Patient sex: M
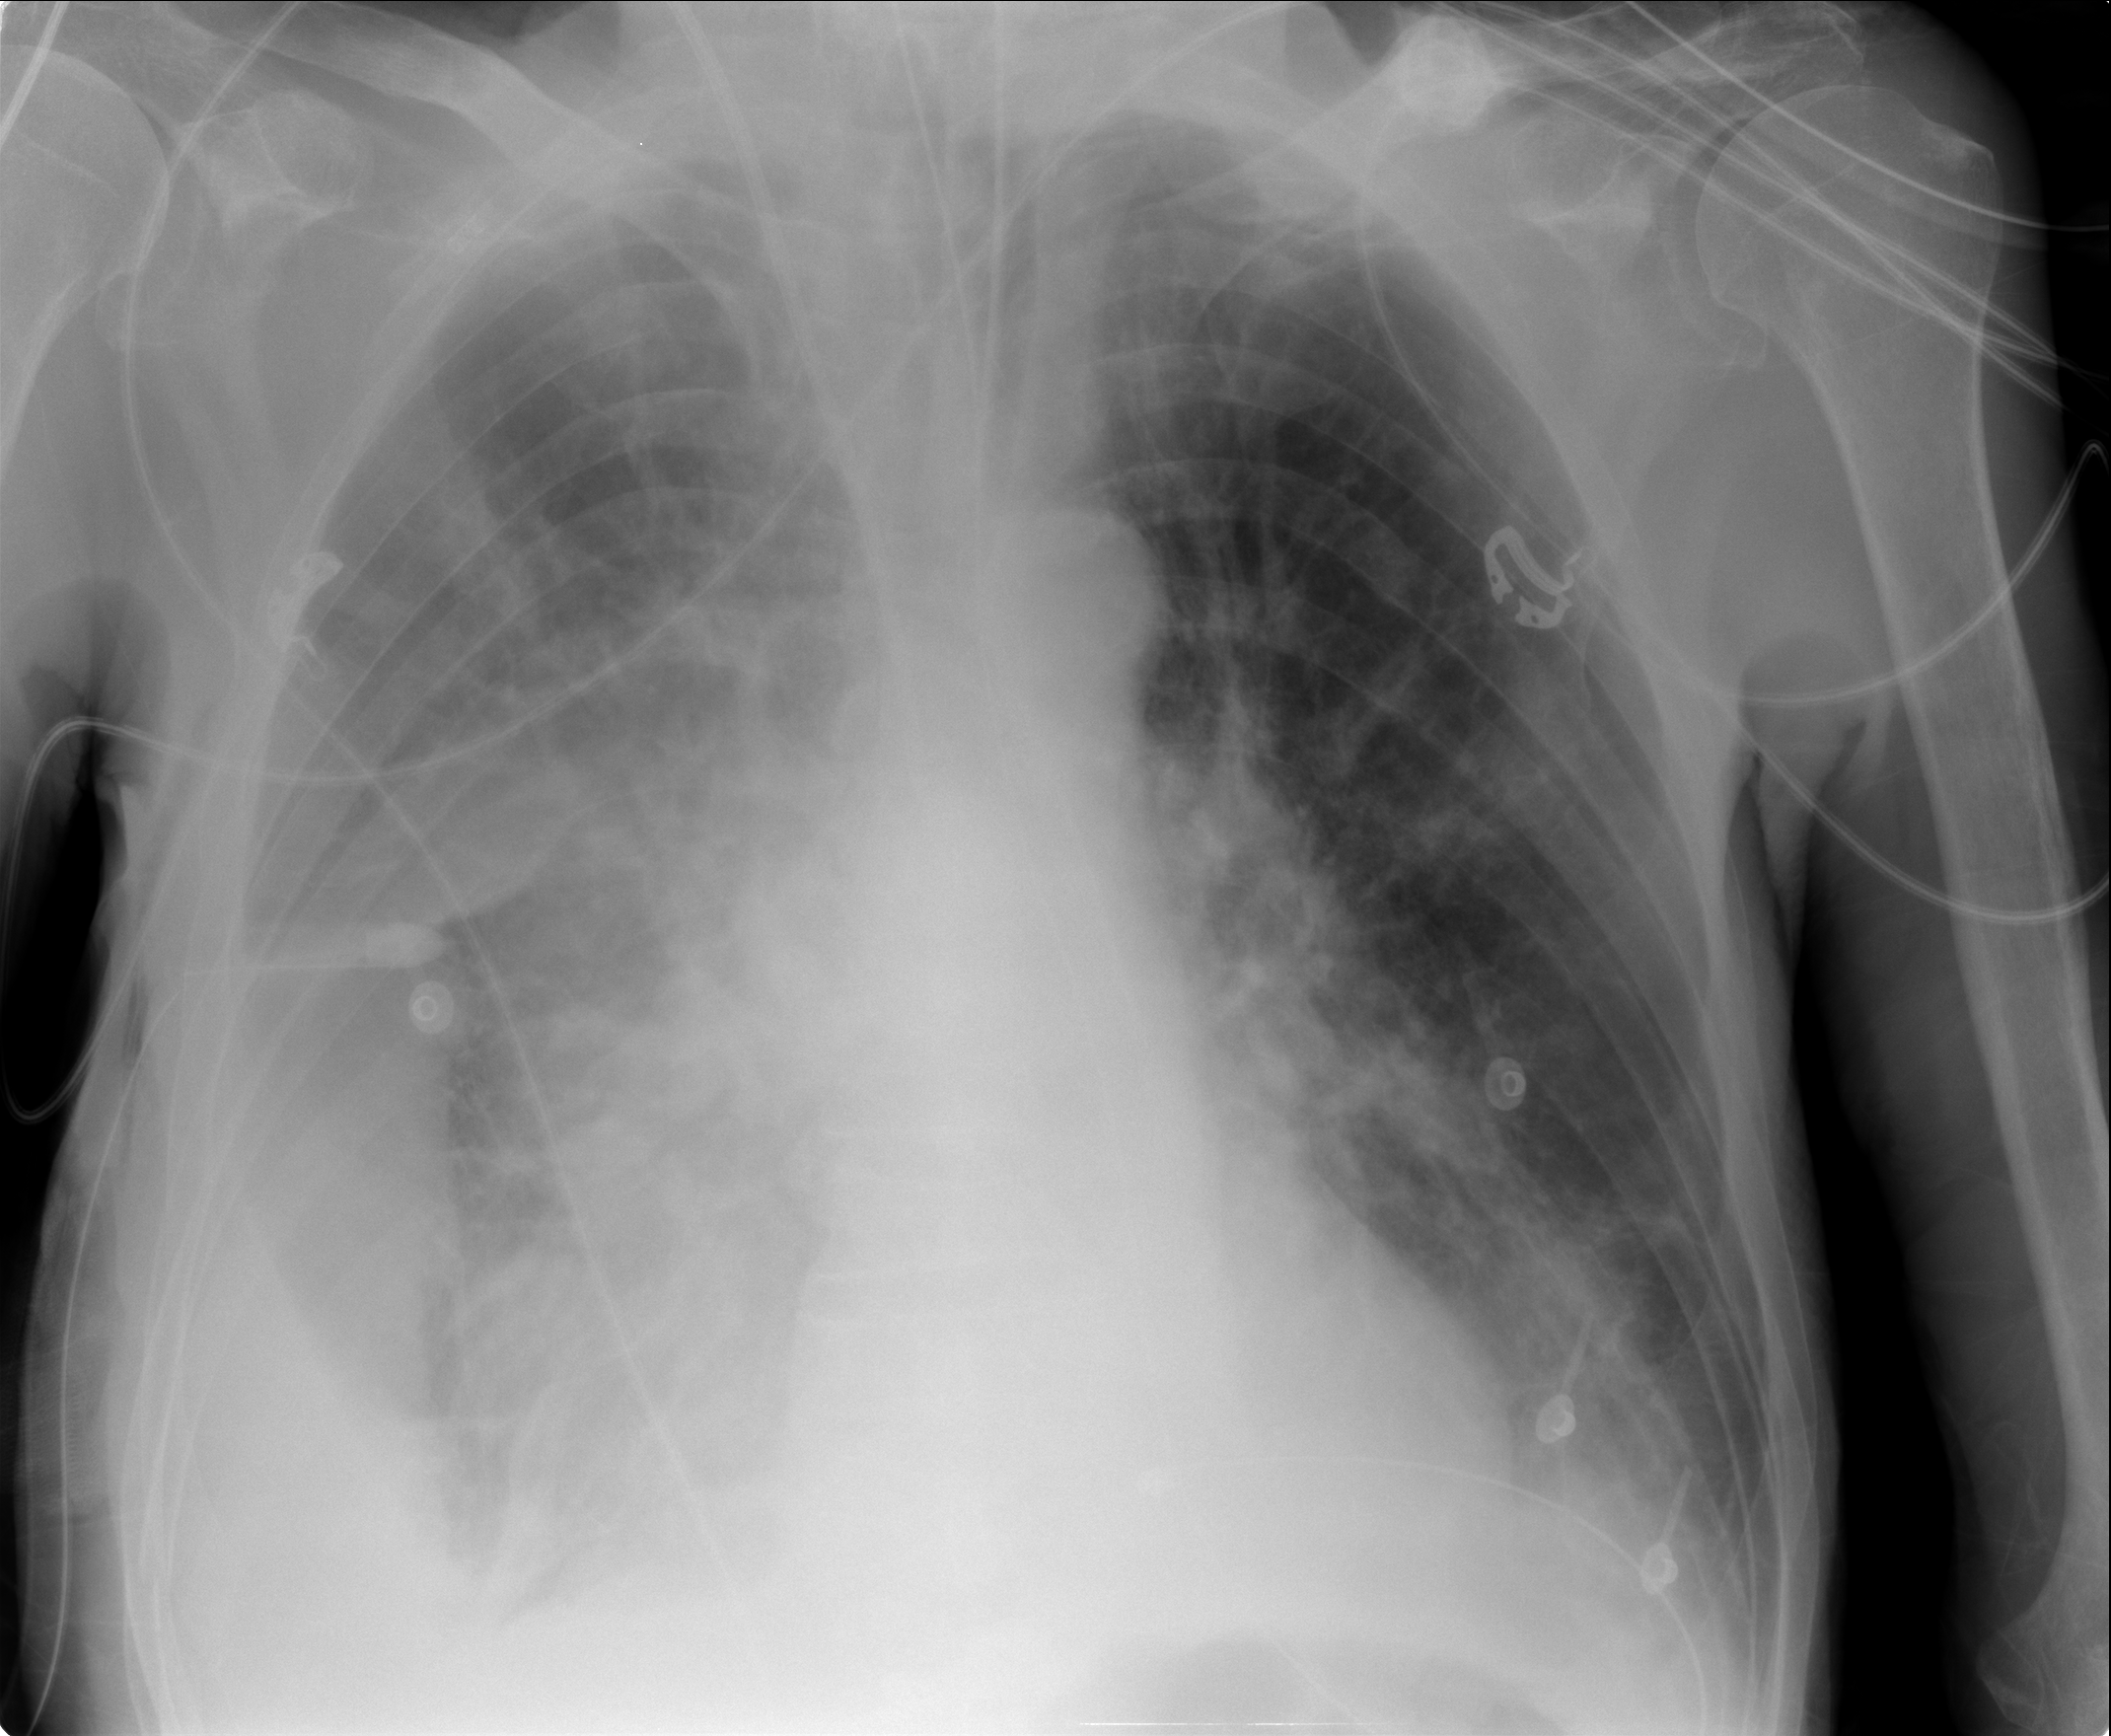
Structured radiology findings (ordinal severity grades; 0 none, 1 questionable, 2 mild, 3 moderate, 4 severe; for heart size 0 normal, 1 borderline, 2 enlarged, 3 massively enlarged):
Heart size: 0
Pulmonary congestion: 0
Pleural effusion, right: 3
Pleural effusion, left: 1
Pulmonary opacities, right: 2
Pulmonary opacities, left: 2
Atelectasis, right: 3
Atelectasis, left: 2